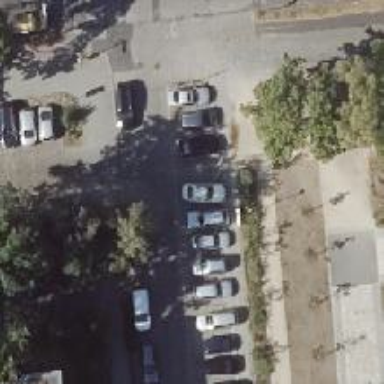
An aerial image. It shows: Service road with parallel parking on the right side and perpendicular parking on the left side.